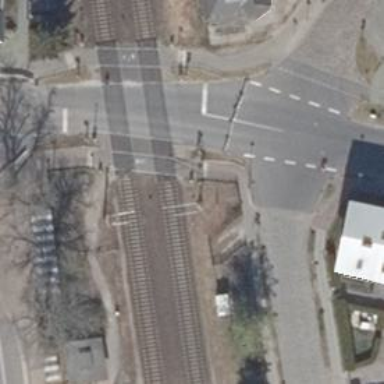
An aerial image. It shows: Railway signal.